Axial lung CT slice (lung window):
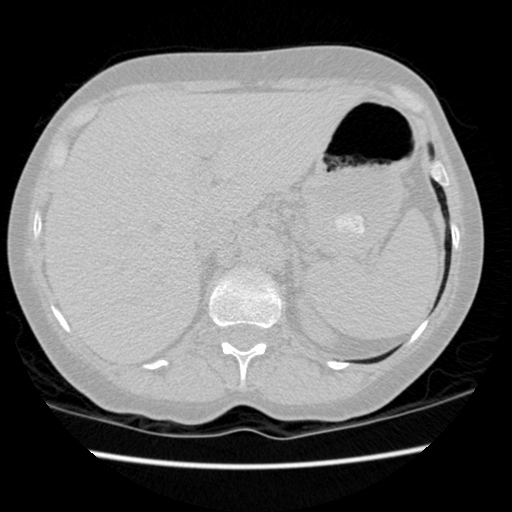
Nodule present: no